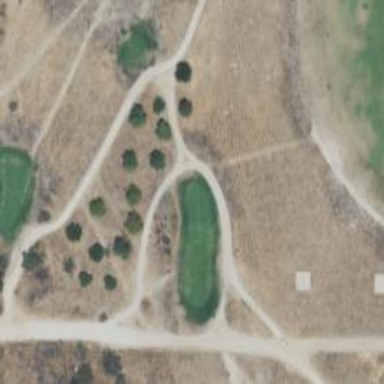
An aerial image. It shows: Path for both roads and golfers.